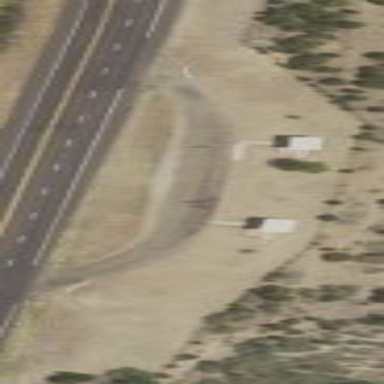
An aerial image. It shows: Rest area on the road.